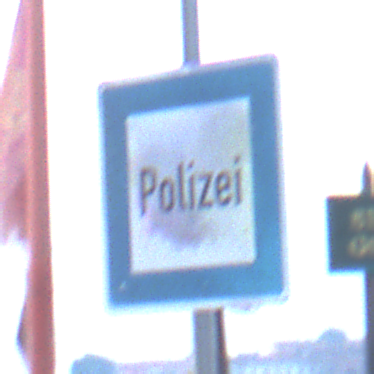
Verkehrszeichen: Polizei
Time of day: Dawn
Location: Outdoor (Urban)
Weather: Clear
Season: NotSpecified
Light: Natural